Question: This is a bit tough, and I would love some help with this. I have researched forever and cannot find a way to do so, nor know how to write it. I am looking to create an iPhone folder-like design for the web. The design is like this:

For those of you who have iDevices, I want that "slide out" effect when you click on the folder as well.
For those of you who do not have iPhones/ipads/itouch (I dont know how you live with yourself first off!) but its a nice flowing opening menu when you click on it.
When you click the "login" button I want it to look like an the opening of the iphone folder, and kind of "split" the page in half like the iDevices do.
I'd love help writing this to work, as I'm sure a ton of people would benefit from it as well. It doesn't have to be exact, I just want the underlying animation. I can write everything else myself. Everything you need should be on that site if you view the source.
Click "Browse all Features" on:
<URL>
Thats exactly what I want.
Thanks for all your help everyone!
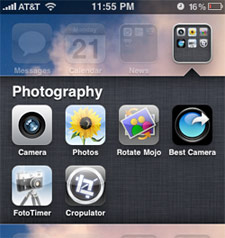
Answer: May I point you to a question I already asked a while ago about the same thing? See the question here: <URL>
Specifically take a look at Jimmy Chandra's awesome code snippet:
<URL>
It wouldn't be too hard to modify this line:
'''
.folder { background-color:#0df }
'''
to have the folder background you're trying to make.